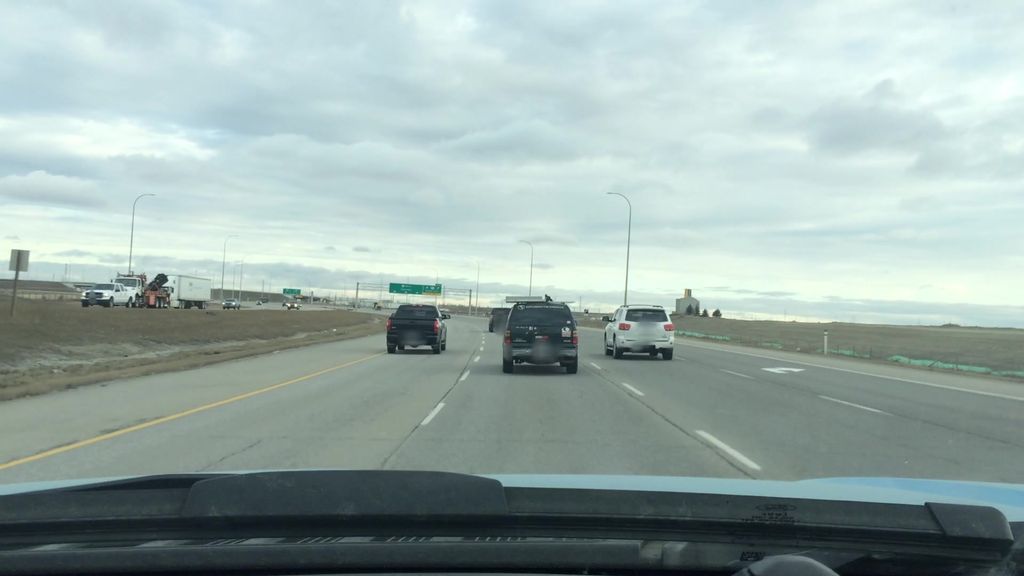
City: calgary